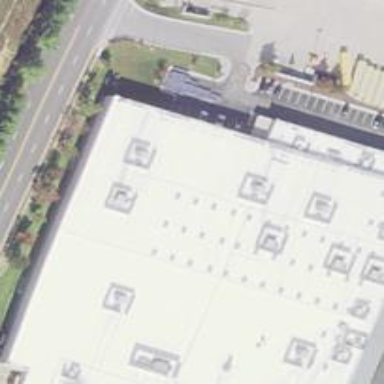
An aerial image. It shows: Wholesale shop located in commercial building.